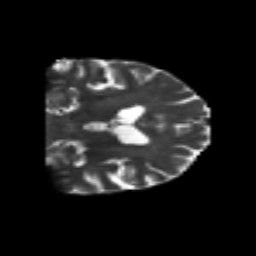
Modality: T2w
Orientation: coronal
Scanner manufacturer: siemens
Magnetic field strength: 3 T
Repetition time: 6.8 s
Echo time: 0.093 s